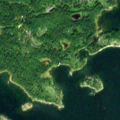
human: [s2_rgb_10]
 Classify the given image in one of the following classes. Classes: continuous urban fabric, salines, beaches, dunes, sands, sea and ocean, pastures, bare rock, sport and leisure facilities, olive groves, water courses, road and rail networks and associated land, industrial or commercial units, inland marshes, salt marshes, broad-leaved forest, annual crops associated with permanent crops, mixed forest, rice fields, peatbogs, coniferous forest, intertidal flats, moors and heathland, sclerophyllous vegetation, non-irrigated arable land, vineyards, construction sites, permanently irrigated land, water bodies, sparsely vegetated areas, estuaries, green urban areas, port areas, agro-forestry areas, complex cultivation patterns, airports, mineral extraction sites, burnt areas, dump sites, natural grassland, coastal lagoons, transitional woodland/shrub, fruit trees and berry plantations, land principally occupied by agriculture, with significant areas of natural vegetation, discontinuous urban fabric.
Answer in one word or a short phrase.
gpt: mixed forest, transitional woodland/shrub, sea and ocean